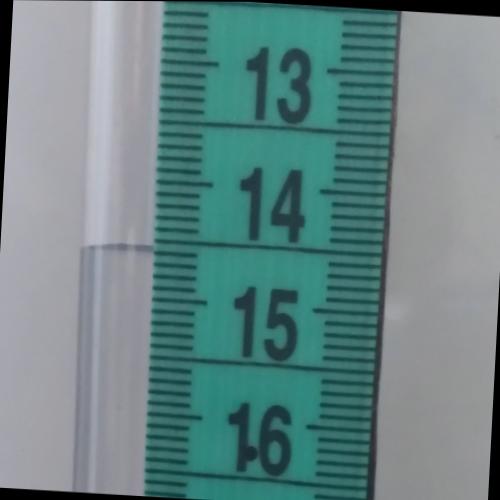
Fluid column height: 14.6 cm